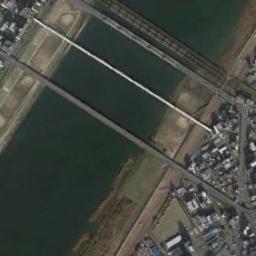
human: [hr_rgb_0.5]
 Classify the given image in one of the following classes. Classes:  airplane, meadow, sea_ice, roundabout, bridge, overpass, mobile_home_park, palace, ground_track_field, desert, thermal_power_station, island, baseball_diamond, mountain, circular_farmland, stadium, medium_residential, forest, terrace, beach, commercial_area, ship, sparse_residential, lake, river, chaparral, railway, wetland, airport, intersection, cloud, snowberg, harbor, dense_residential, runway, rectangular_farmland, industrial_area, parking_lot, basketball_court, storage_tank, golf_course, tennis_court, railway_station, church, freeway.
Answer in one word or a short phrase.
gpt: bridge